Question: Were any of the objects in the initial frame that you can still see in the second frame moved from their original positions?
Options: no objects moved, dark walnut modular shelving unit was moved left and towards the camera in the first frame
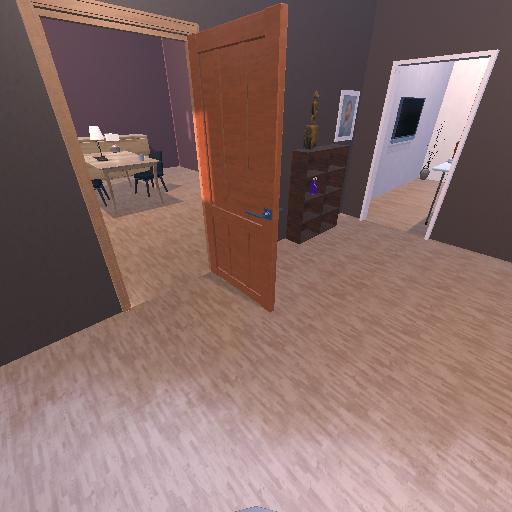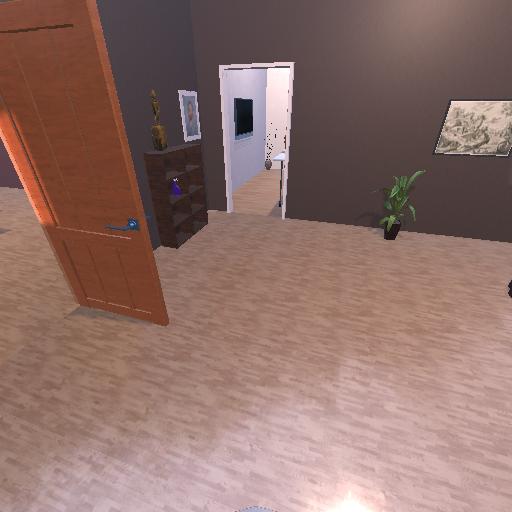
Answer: no objects moved